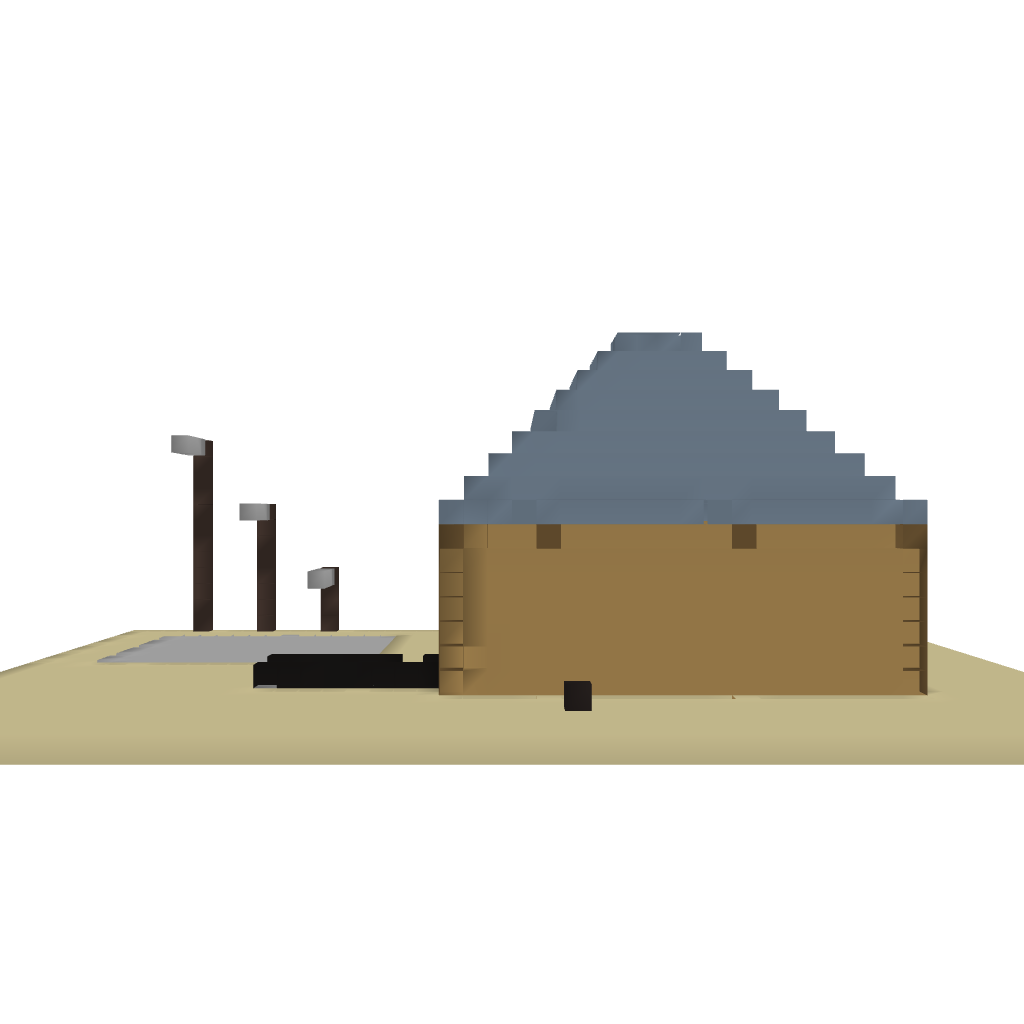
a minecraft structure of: old and new house